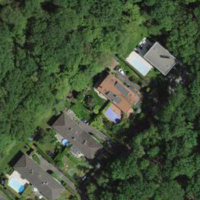
EUNIS habitat code: 55
Species observed at this site:
Pararge aegeria